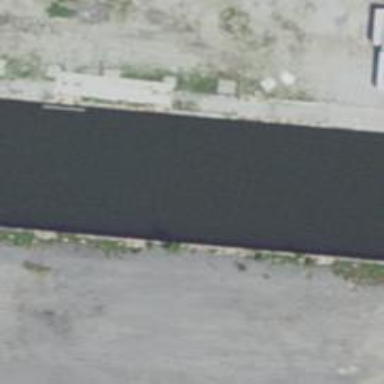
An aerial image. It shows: Dock by the waterway.